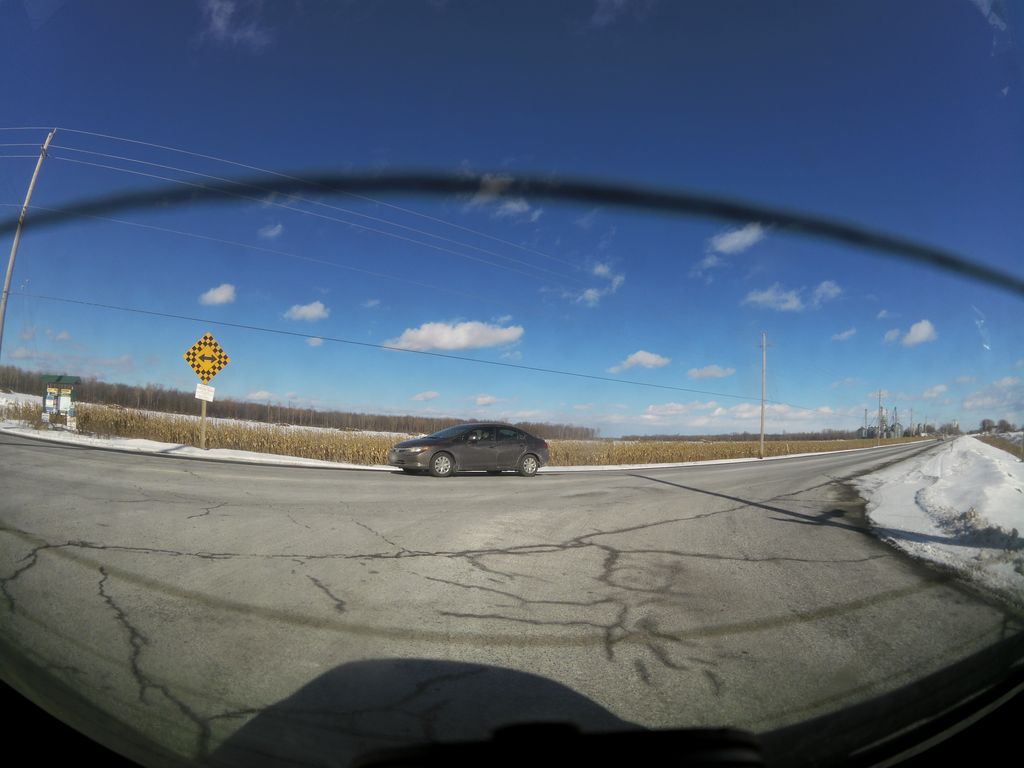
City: ottawa-gatineau